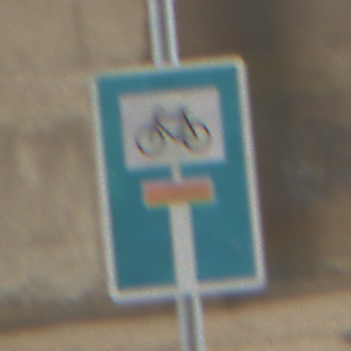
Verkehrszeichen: SackgasseRadverkehrDurchlaessig
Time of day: Midday
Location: Roofed (Beach)
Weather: Overcast
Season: NotSpecified
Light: Natural